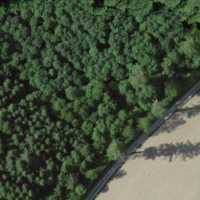
EUNIS habitat code: 45
Species observed at this site:
Lamium galeobdolon